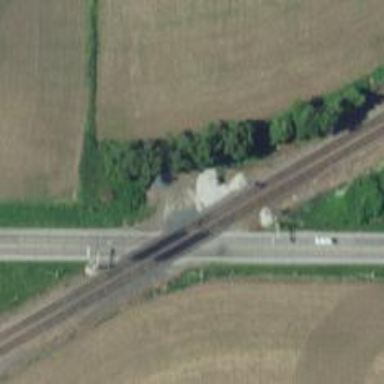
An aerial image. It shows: Level crossing along the railway.